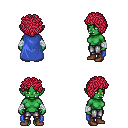
a pixel art fantasy rpg character, female body template, orc, green skin, blue cape, metal pants, ruby red curly afro hairstyle, white cloth bandages, brown shoes, four views (front, back, left, right), 2x2 character sprite sheet, small pixel art, hard edges, no anti-aliasing